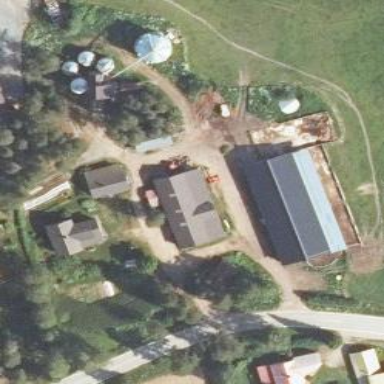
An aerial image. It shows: Farmyard area.